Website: crate-barrel
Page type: newsletter-management
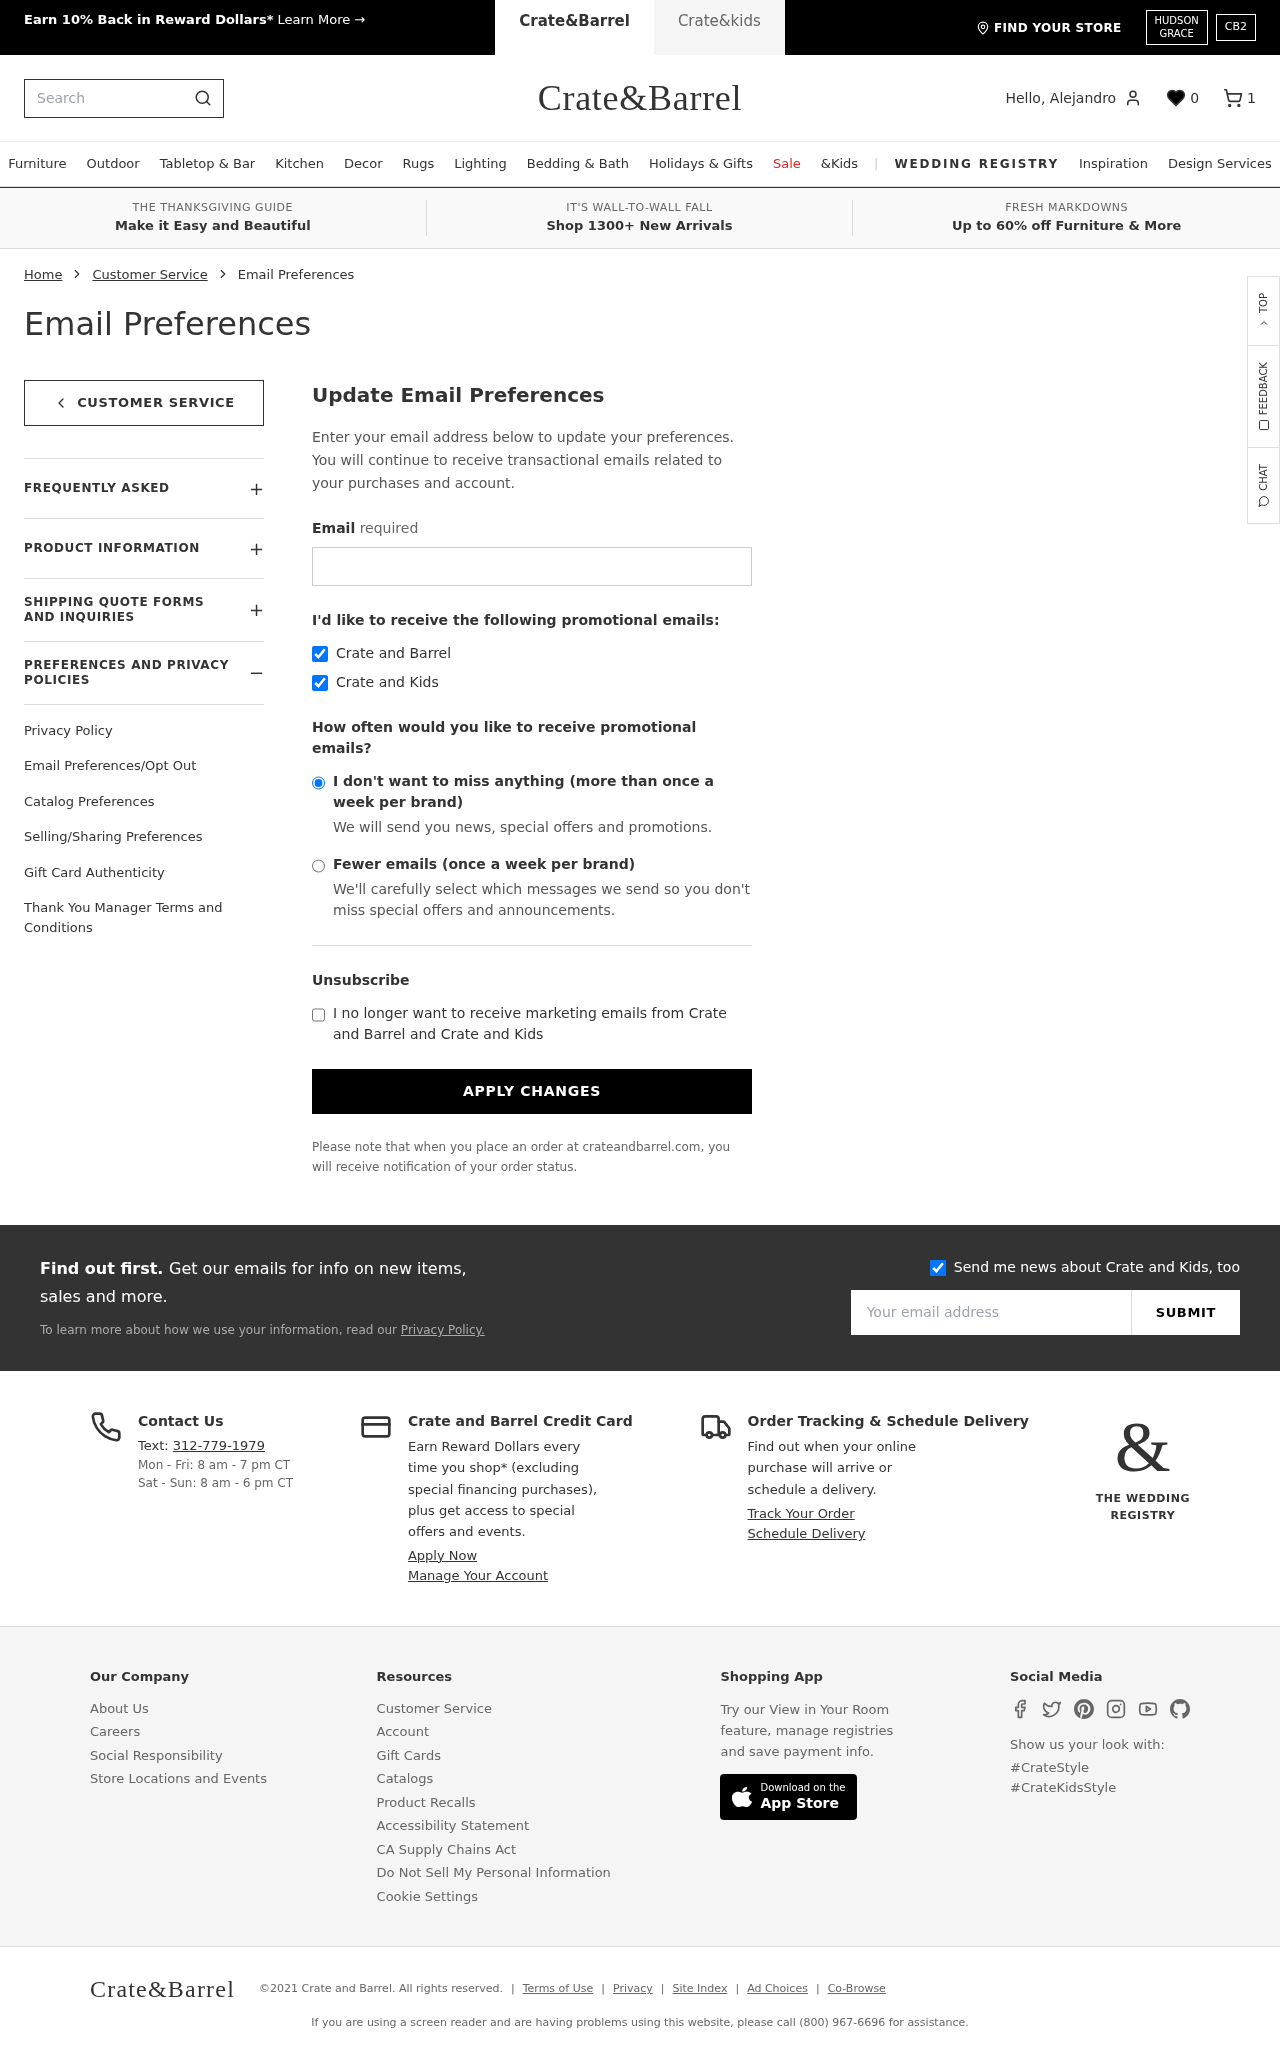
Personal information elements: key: PII_EMAIL
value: alejandromoore@hotmail.com
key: PII_FIRSTNAME
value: Alejandro
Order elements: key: ORDER_NUM_ITEMS
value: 1
Search elements: key: HEADER_SEARCH
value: Search
Other elements: key: FAVORITES_COUNT
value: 0